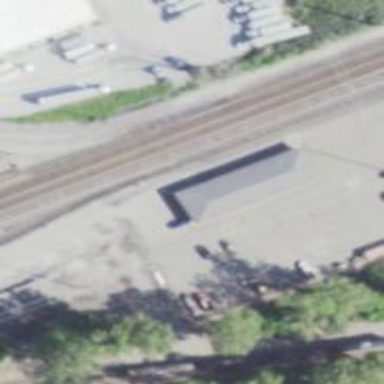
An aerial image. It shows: Railway yard.